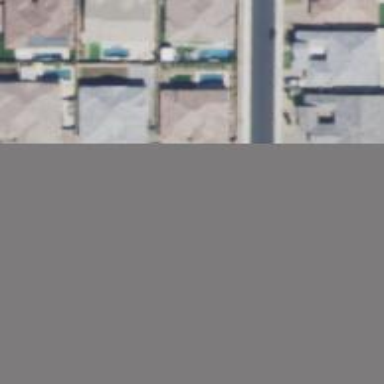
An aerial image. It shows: Asphalt road in residential area.